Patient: sex F, age 54
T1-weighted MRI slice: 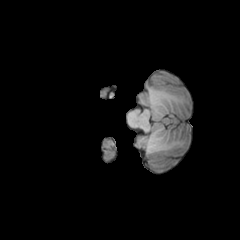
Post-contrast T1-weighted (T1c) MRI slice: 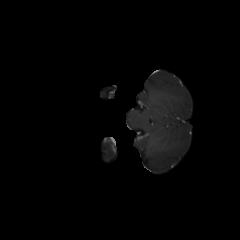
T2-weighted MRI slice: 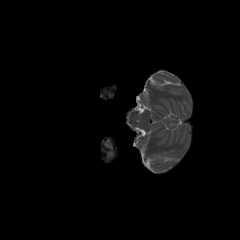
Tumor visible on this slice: no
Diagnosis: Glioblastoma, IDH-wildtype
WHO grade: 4